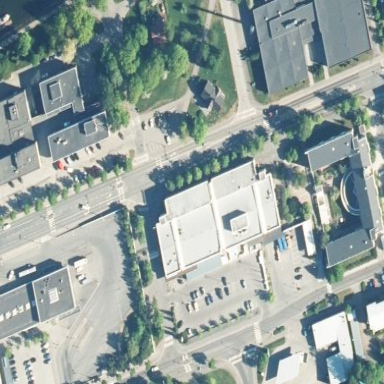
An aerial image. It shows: Flat roof retail building.